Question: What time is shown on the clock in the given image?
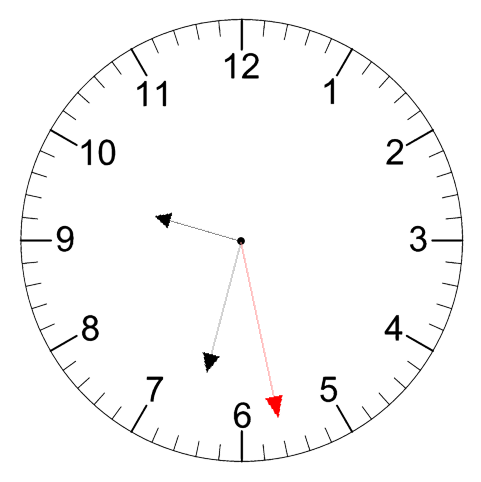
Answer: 09:32:28